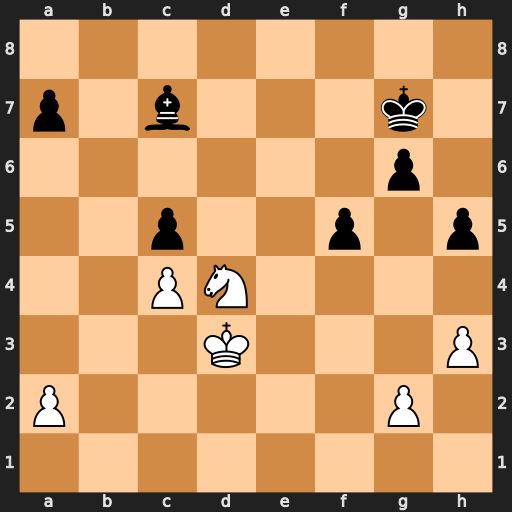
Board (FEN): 8/p1b3k1/6p1/2p2p1p/2PN4/3K3P/P5P1/8
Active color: w
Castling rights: -
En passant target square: -
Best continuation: Ne6+ Kf6 Nxc7